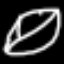
Label: leaf